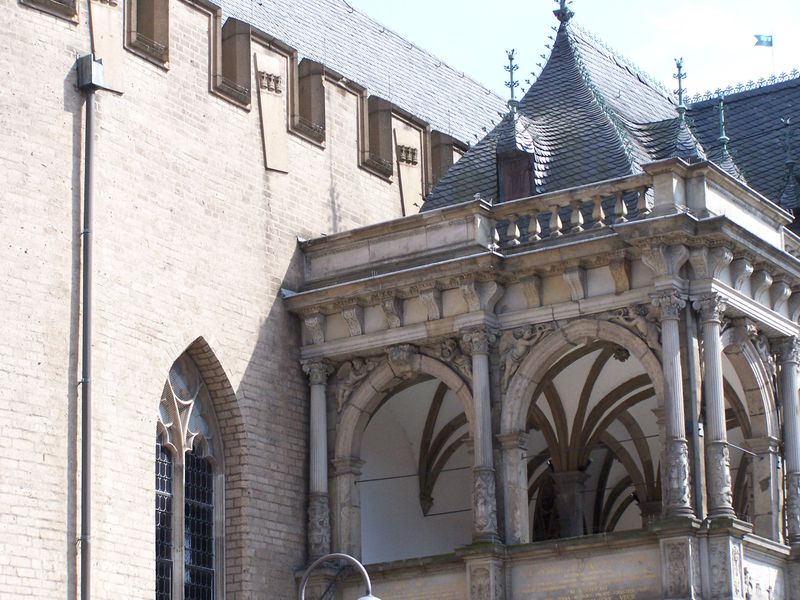
Titel: Köln, Rathauslaube (Obergeschoss 1616/17 verändert)
Künstler: Wilhelm Vernukken
Standort: Köln (EU - D - NRW)
Schlagwörter: himmel, fenster, frankreich, grau, hell, laterne, säule, säulen, terasse, dach, gebäude, beige, wand, architektur, steine, bild, brüstung, kirche, sonne, gotik, renaissance, turm, engel, balkon, terrasse, farbig, bogen, fassade, fahne, mauer, ziegel, tag, backstein, fliessen, spitz, detail, geländer, zinnen, foto, bögen, eingang, erker, gewölbe, türmchen, palast, palazzo, balustrade, rippen, sonnig, kapitelle, kathedrale, villa, kreuzrippengewölbe, gotisch, spitzbogen, schiefer, schloß, regenrohr, masswerk, rinne, schindel, dachrinne, rohr, kreuzgang, strassenlampe, spitzfenster, fallrohr, datail, rundpfeiler, korinthische säulen, balokn, däulen, kreutrippengewölbe